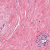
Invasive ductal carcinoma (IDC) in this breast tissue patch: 0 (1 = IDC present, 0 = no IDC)